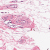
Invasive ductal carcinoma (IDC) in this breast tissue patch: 0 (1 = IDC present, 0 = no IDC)